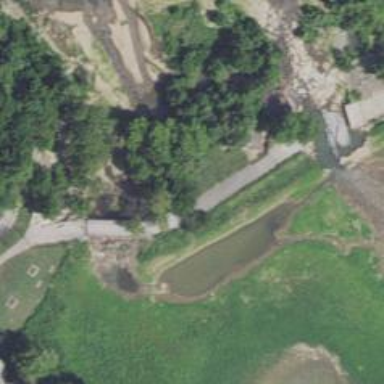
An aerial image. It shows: Dam along waterway.